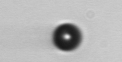
Label: bead